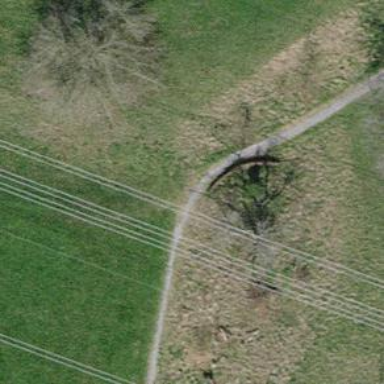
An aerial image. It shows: Compacted path.